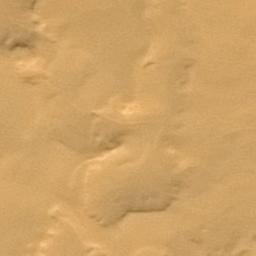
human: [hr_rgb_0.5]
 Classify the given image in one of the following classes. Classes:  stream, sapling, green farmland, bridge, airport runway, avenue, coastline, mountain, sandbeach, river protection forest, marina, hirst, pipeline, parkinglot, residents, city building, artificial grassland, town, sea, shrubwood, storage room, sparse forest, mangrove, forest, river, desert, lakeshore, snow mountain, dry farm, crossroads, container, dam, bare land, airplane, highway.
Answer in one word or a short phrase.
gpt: desert